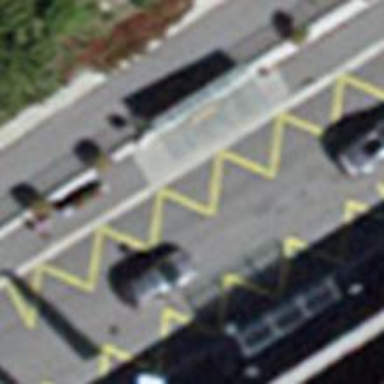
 serving as platform for public transportation."